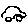
Label: car